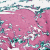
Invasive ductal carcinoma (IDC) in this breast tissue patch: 0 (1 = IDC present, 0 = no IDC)